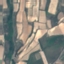
Land use / land cover: PermanentCrop